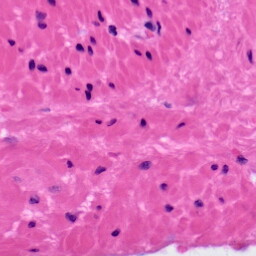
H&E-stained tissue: Prostate